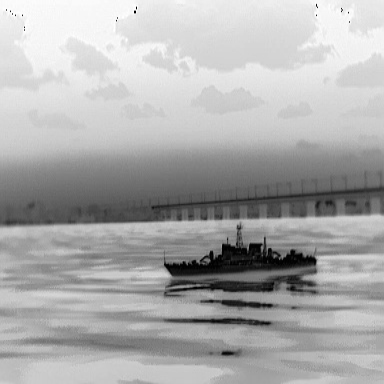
There is a warship in the infrared image.